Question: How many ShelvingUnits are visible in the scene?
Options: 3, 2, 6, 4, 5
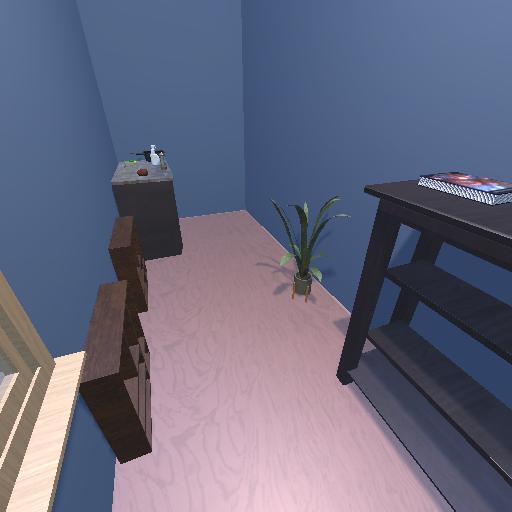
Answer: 3